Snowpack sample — Rabbit Ears Pass, Jackson County, Colorado, USA (12/17/25, 1:08 PM MST)
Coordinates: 40.387, -106.625
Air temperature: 34 °F
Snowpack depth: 46 cm
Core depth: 20 cm
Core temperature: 24.8 °F
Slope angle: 6°, slope face: 165°
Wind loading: medium
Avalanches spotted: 0
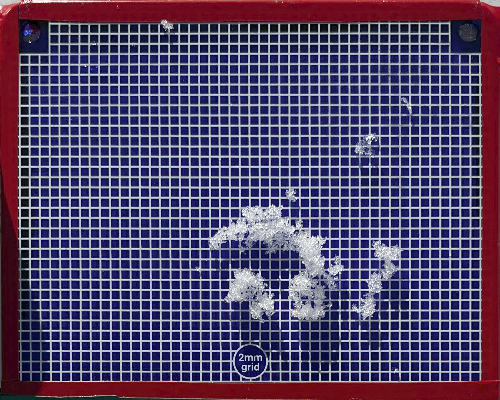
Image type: profile
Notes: No avalanches spotted nearby, although collected in a meadowy area with minimal risk on this face of the pass.